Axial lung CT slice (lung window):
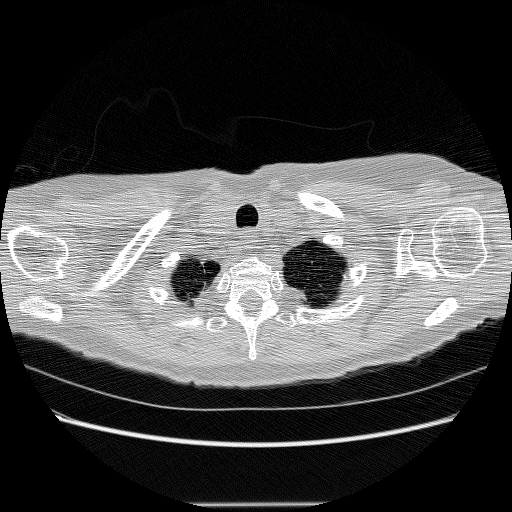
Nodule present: no